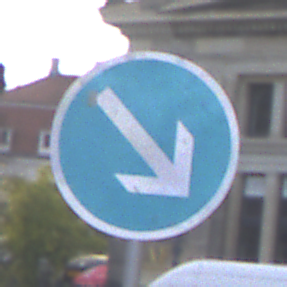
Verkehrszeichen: VorgeschriebeneVorbeifahrtRechts
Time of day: MorningAfternoon
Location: Outdoor (Urban)
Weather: PartlyCloudy
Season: NotSpecified
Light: Natural